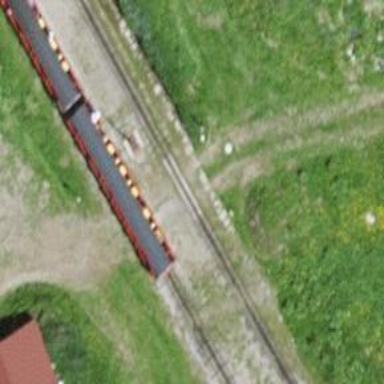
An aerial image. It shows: Railway level crossing.